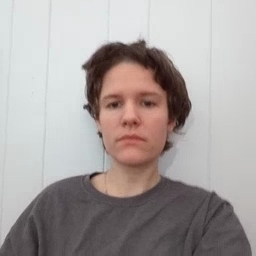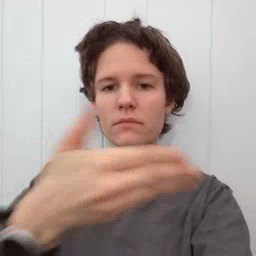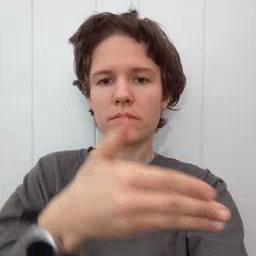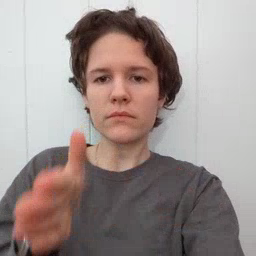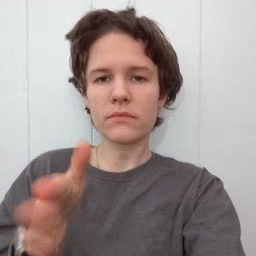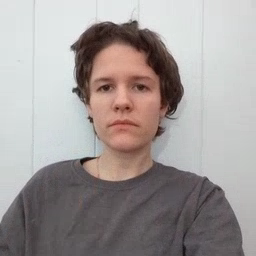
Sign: room